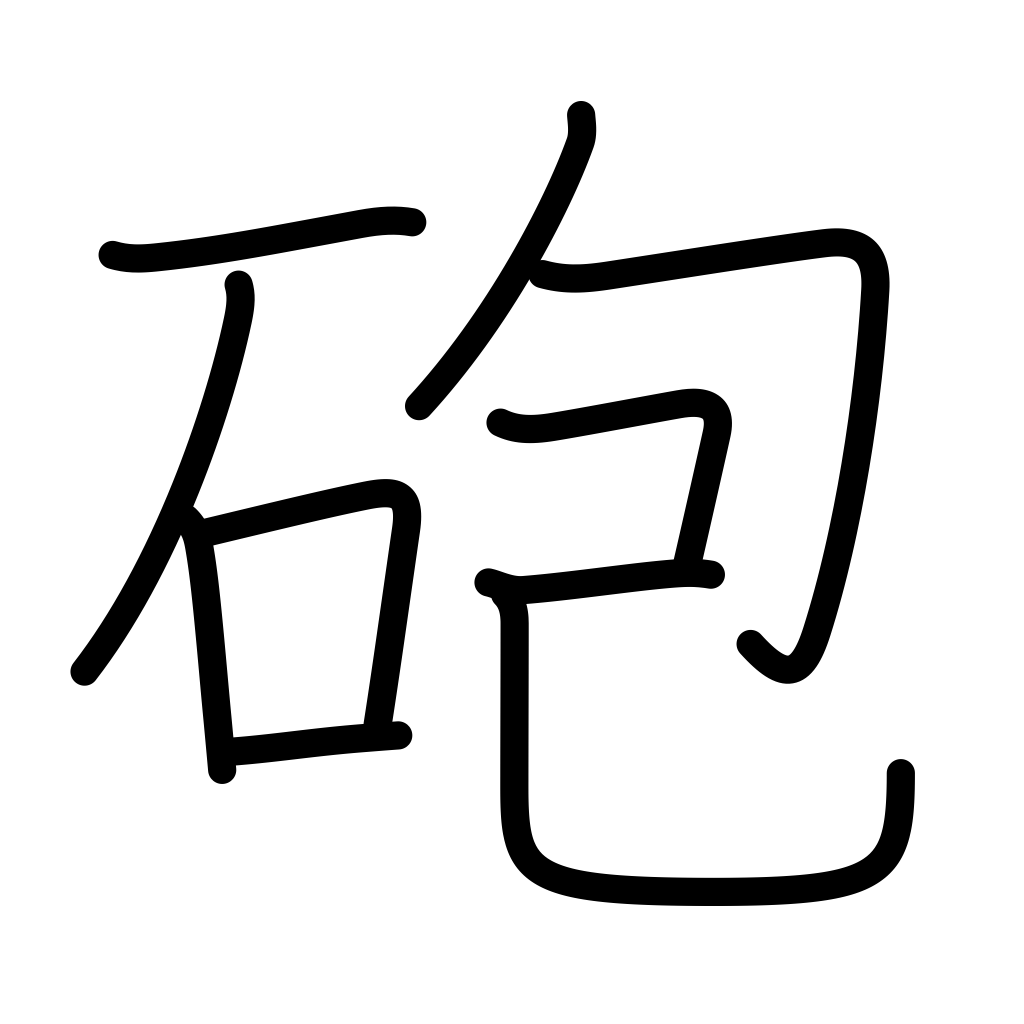
Meaning: cannon, gun